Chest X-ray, AP view. Patient: 13 years old, sex M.
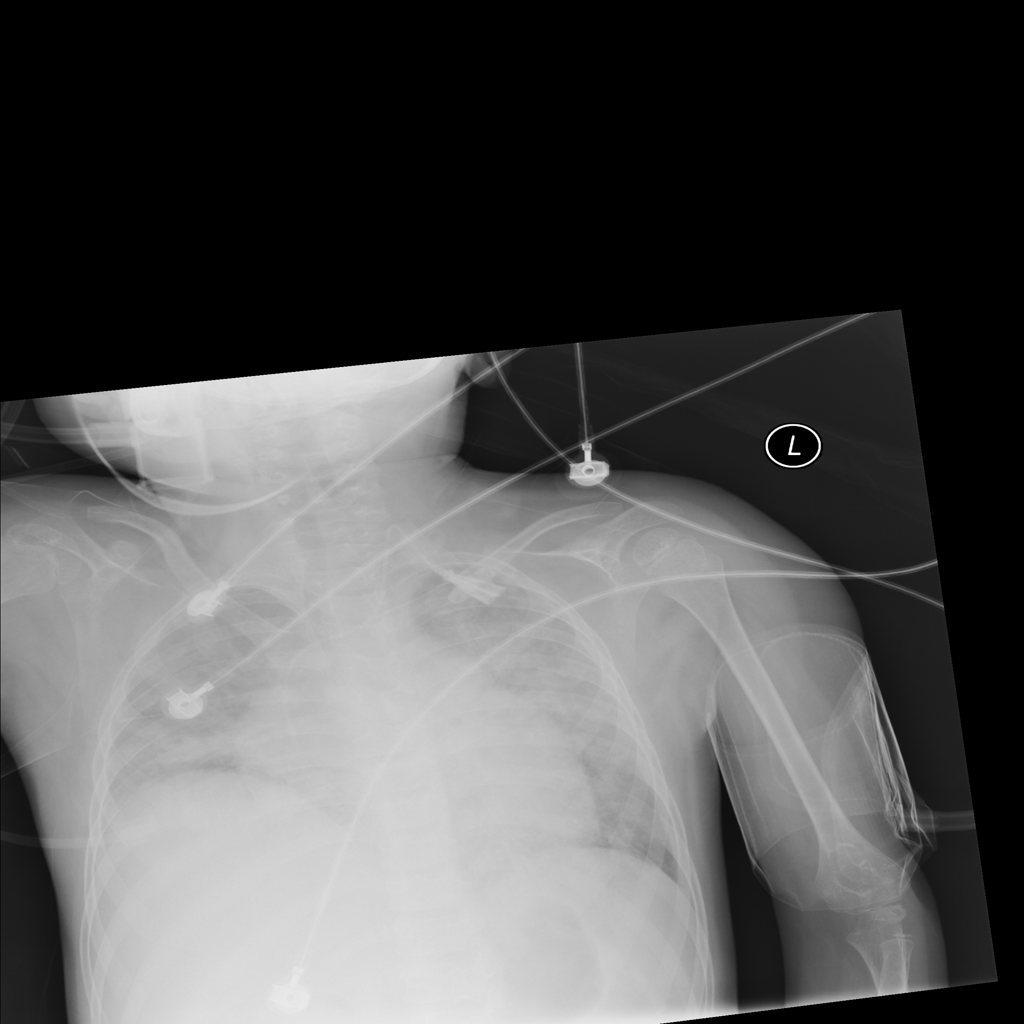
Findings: Atelectasis, Infiltration